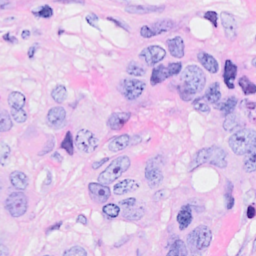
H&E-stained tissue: Breast